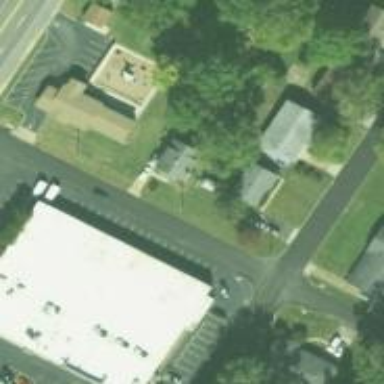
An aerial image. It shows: Building with bowling alley inside.